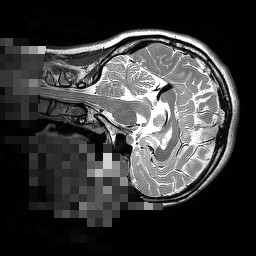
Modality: T2w
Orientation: sagittal
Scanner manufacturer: siemens
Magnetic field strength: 3 T
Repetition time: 2.5 s
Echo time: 0.206 s